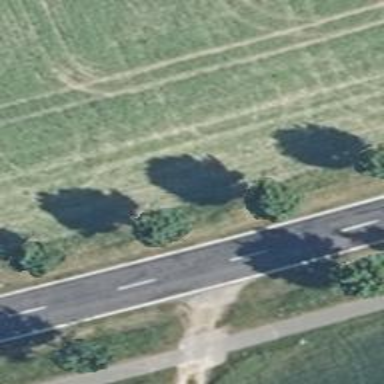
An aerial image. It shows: Row of trees in natural setting.